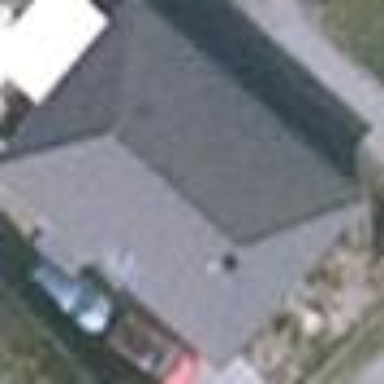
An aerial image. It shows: Building with hipped roof.